Question: I have a 'MKMapView' that is having a very strange problem which is kind of hard to explain.
I have an 'MKOverlay' that is saved between sessions by saving the points of the overlay to a file and loading the overlay in 'viewDidLoad'. So here's the problem:
Steps
1. I add an MKOverlay to the MKMapView
2. On the second or third run after adding the MKOverlay to the map everything on the map gets overlayed by an overlay of the same color as the one I added. Everything on the map with the exception of the view of the map that you can see when the view loaded.
Other weird things:
1. This problem only occurs when mapView.showsUserLocation is set to true
2. This problem only occurs on iOS5. Everything works fine on iOS6.
3. If you zoom out the colored overlay re sizes the visible portion of the map to fill the map at the new level at which you zoomed out to.
This guy is having the same problem, although his solution did not work for me.
<URL>
Here is some of my code:
'''
-(MKAnnotationView *)mapView:(MKMapView *)mapView viewForAnnotation:(id <MKAnnotation>)annotation {
MKPinAnnotationView *pinView = nil; //switch this to MKAnnotationView and use .image property if pins need to be images
if(annotation == self.startingPin || annotation == self.endingPin){
static NSString *defaultPinID = @"com.MagnusDevelopment.pin";
pinView = (MKPinAnnotationView *)[mapView dequeueReusableAnnotationViewWithIdentifier:defaultPinID];
if (pinView == nil)pinView = [[MKPinAnnotationView alloc]initWithAnnotation:annotation reuseIdentifier:defaultPinID];
pinView.canShowCallout = YES;
pinView.animatesDrop = TRUE;
if(annotation == self.startingPin){
//starting pin
pinView.pinColor = MKPinAnnotationColorGreen;
}else{
//ending pin
pinView.pinColor = MKPinAnnotationColorRed;
}
}
return pinView;
}
- (MKOverlayView *)mapView:(MKMapView *)mapView viewForOverlay:(id <MKOverlay>)overlay
{
MKPolylineView *aView = [[MKPolylineView alloc] initWithPolyline:(MKPolyline *)overlay];
aView.lineWidth = 7.0;
aView.strokeColor = [[UIColor blueColor] colorWithAlphaComponent:0.6];
return aView;
}
'''
Code called when the view loads, I have logged the coordinates that are being added to the polyline array right before they are added, and everything is fine and dandy!
'''
NSInteger numberOfSteps = pointsArray.count;
NSLog(@"number of steps: %i",numberOfSteps);
CLLocationCoordinate2D coordinates[numberOfSteps];
for (NSInteger index = 0; index < numberOfSteps; index++) {
CLLocation *location = [pointsArray objectAtIndex:index];
CLLocationCoordinate2D coordinate = location.coordinate;
coordinates[index] = coordinate;
}
MKPolyline *polyLine = [MKPolyline polylineWithCoordinates:coordinates count:numberOfSteps];
[self.mainMap addOverlay:polyLine];
'''
Here is a picture of what happens when the overlay appears and the user pans to the side on the map:

Any ideas about what the problem is?
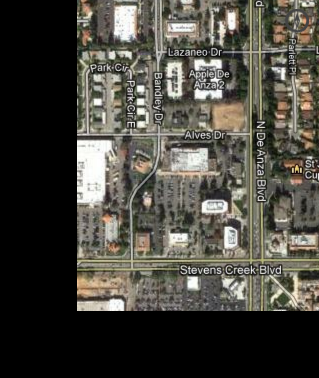
Answer: You're using dequeueReusableAnnotationViewWithIdentifier, but you're only assigning an annotation to pinView if the result of dequeueReusableAnnotationViewWithIdentifier was nil.
As that method will often return an existing MKPinAnnotationView instance, this should instead be:
'''
MKPinAnnotationView *pin = (MKPinAnnotationView *) [mapView dequeueReusableAnnotationViewWithIdentifier:defaultPinID];
if (pin == nil) {
pin = [[MKPinAnnotationView alloc] initWithAnnotation:annotation reuseIdentifier:defaultPinID];
} else {
pin.annotation = annotation;
}
'''